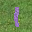
Label: 1